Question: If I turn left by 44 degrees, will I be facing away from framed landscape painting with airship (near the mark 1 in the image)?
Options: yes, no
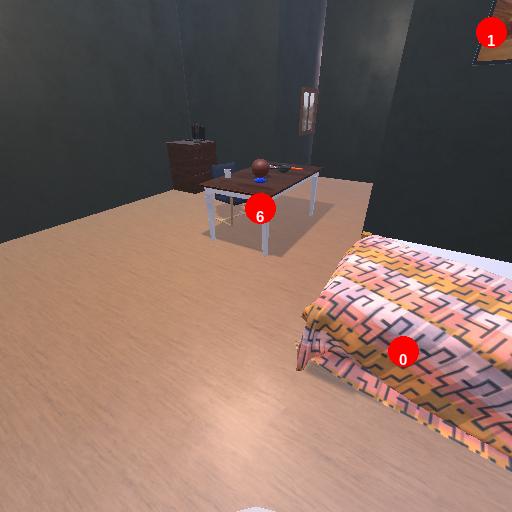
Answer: yes